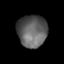
Tissue: lung
Cell type: Epithelial cells
Senescence score: 0.1475
Nuclear area (px): 936
Mean DAPI intensity: 94.998